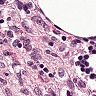
Metastatic tissue present: no